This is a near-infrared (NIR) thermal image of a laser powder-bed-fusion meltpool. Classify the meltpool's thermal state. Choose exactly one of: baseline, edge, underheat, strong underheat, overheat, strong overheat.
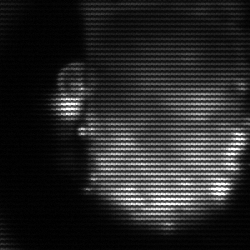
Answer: baseline